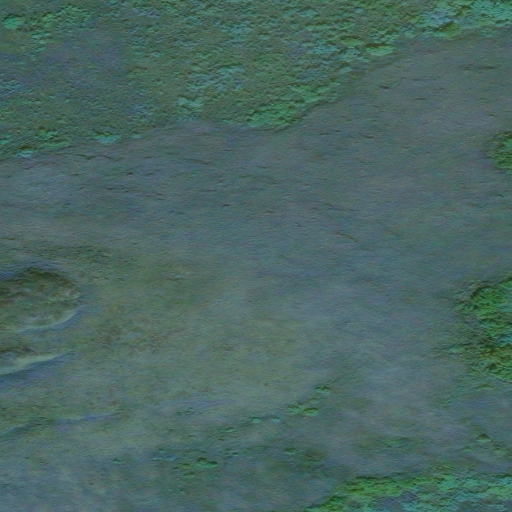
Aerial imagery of mountain in Alaska named Ungulungwak Hill containing only unknown